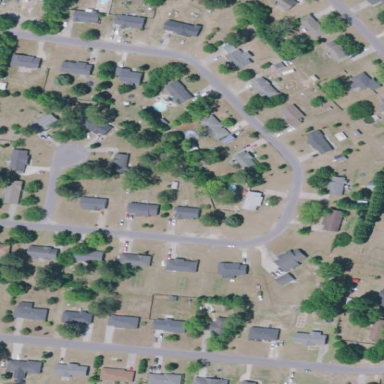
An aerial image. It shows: Single-family residential area within subdivision.